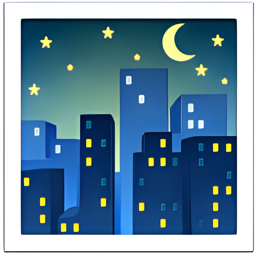
Name: night with stars
Emoji: 🌃
Group: Travel & Places
Sub-group: place-other